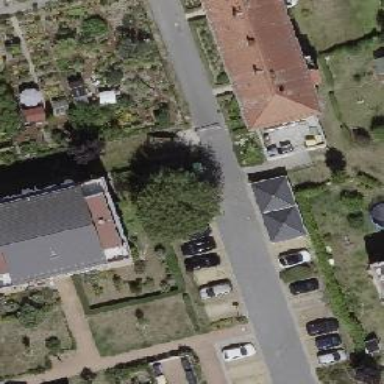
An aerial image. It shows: Smooth asphalt road in residential area.